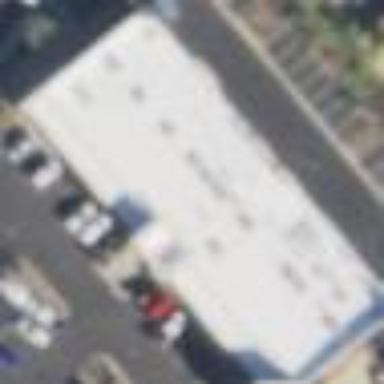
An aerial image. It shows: Retail building.